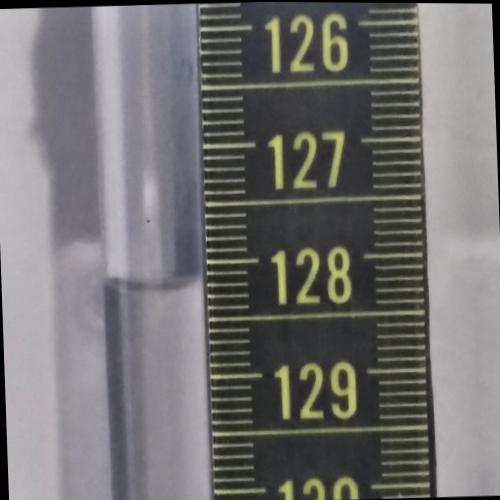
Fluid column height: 128.2 cm